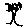
Label: tree